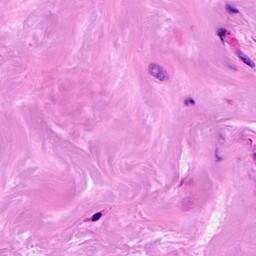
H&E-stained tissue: Breast